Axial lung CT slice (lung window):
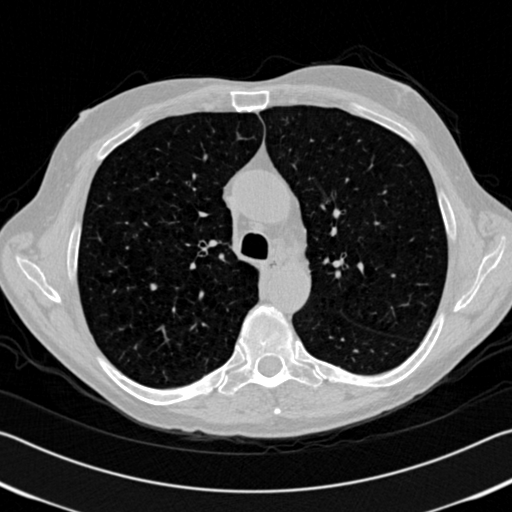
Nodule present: no